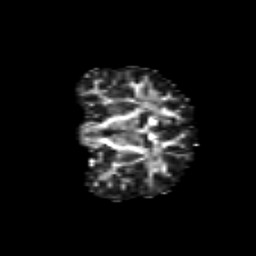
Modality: FA
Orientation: coronal
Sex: female
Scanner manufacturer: siemens
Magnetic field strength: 3 T
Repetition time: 5 s
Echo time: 0.071 s